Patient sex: M
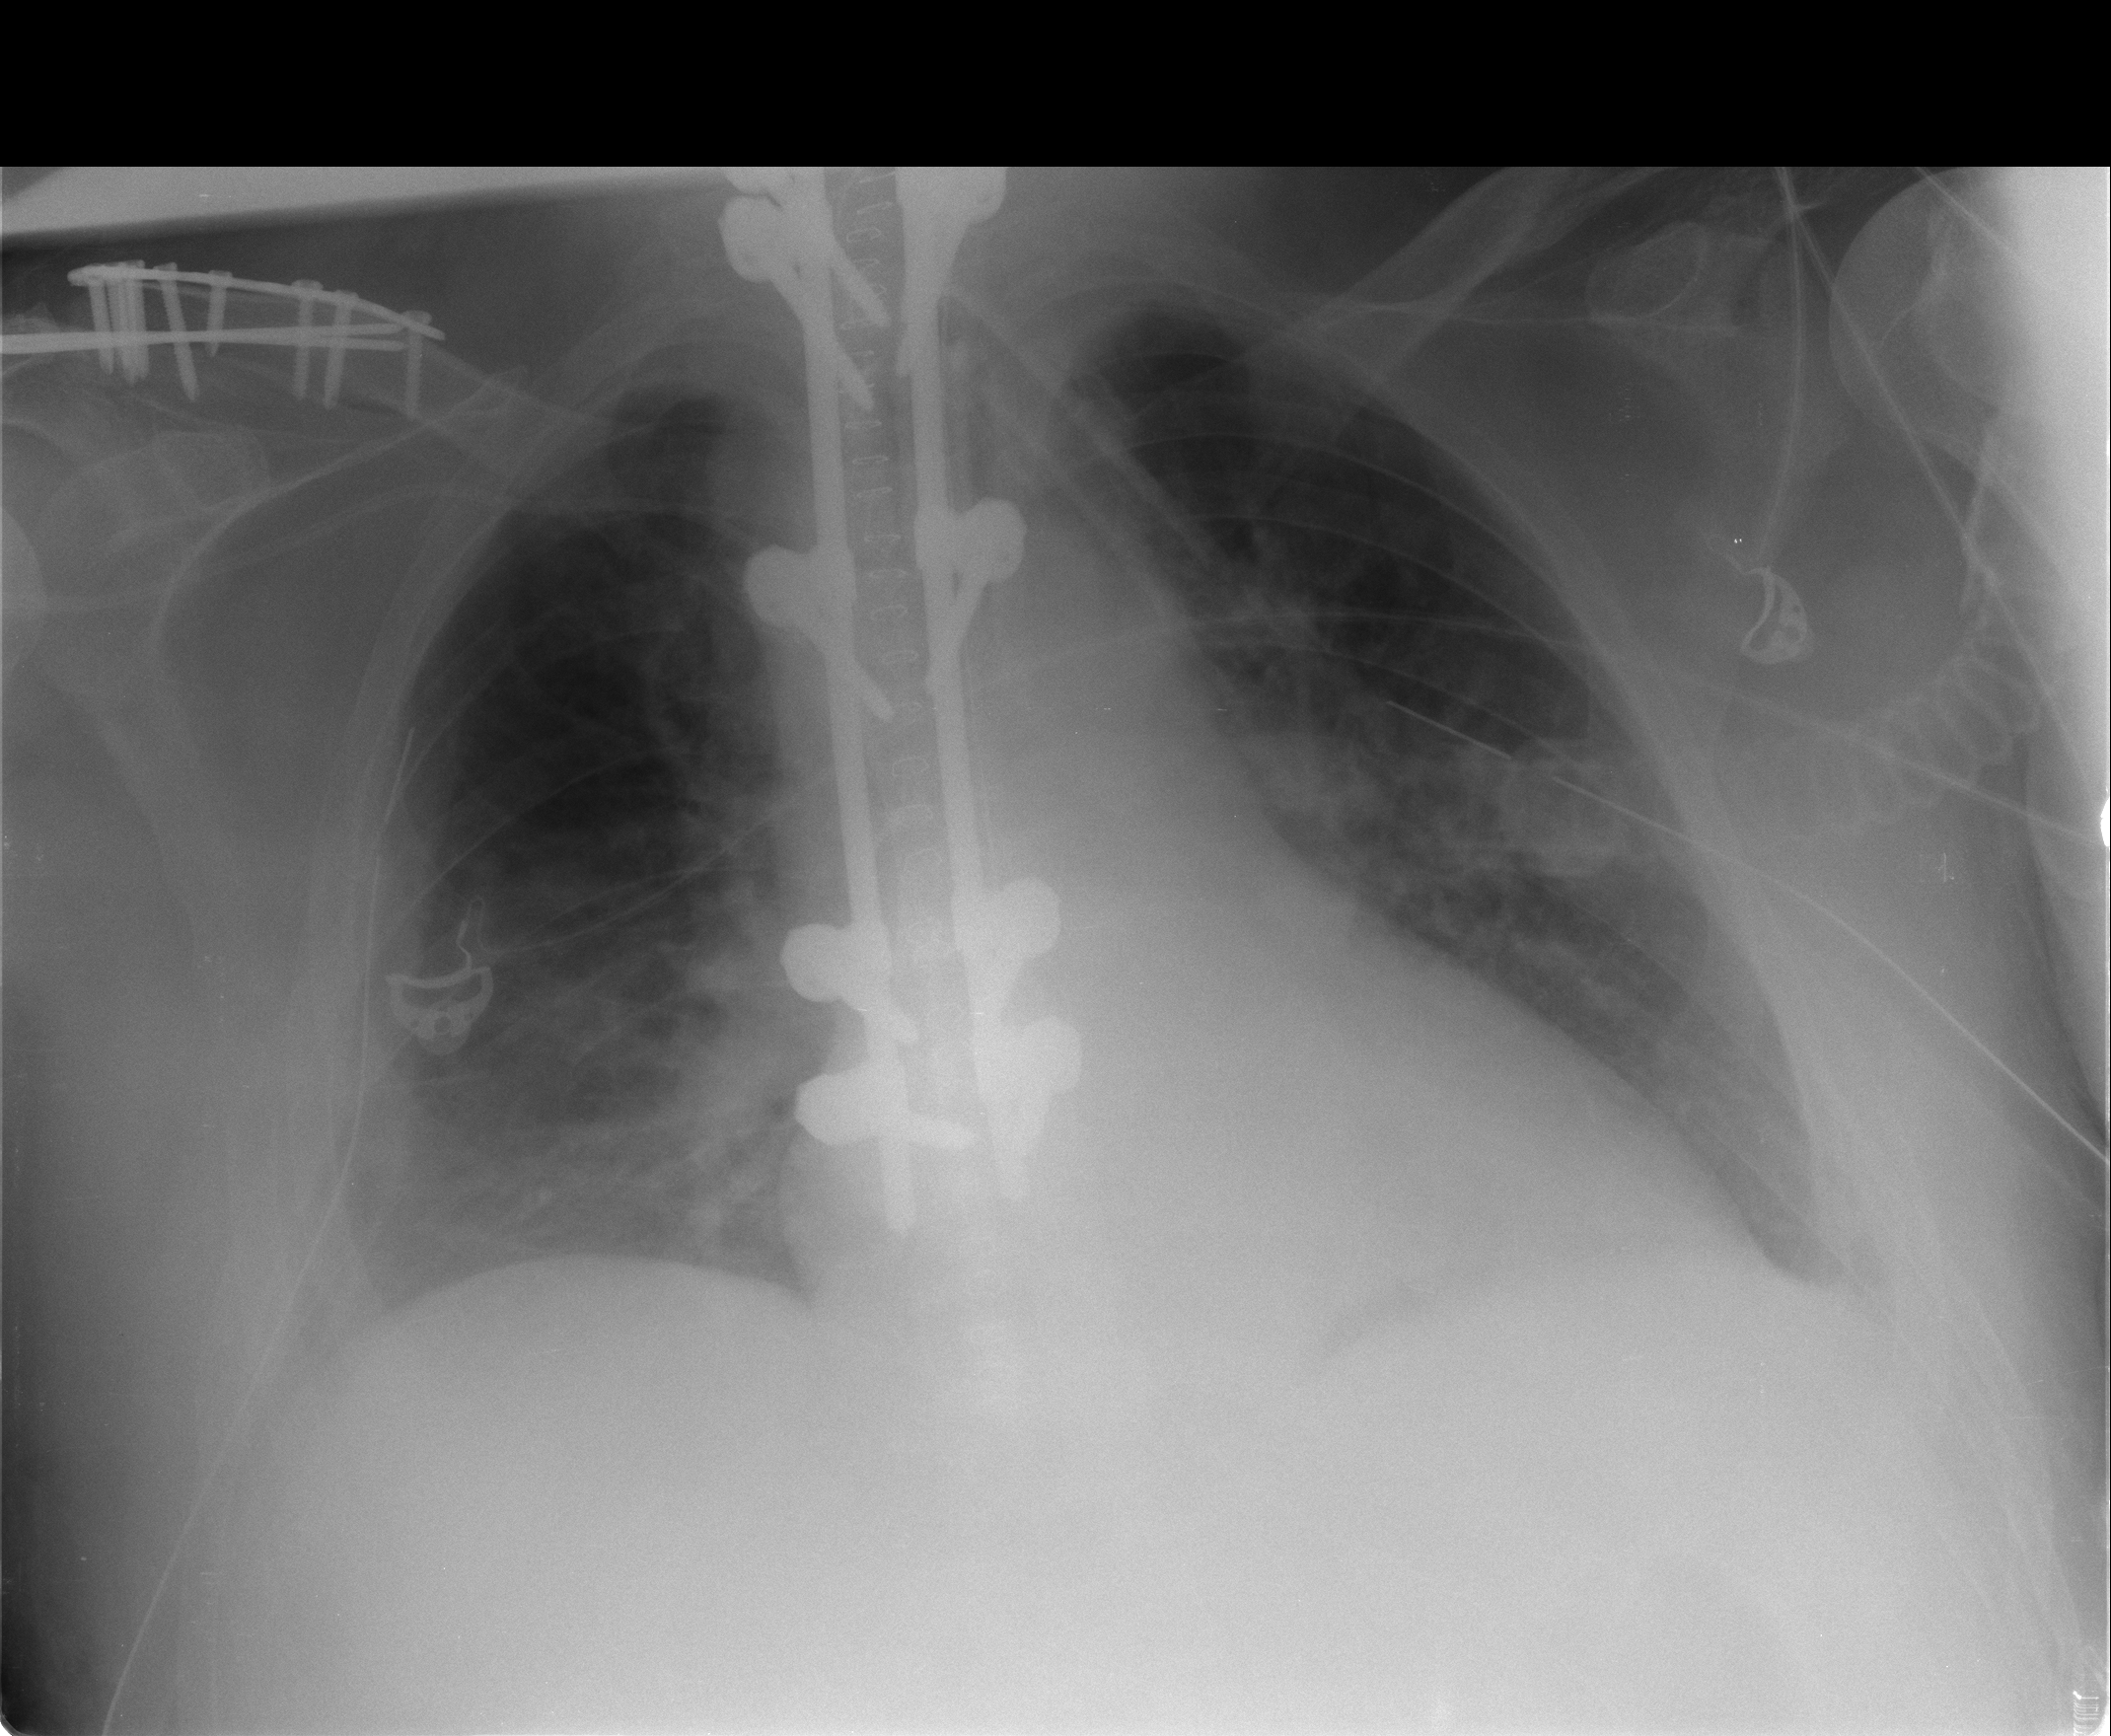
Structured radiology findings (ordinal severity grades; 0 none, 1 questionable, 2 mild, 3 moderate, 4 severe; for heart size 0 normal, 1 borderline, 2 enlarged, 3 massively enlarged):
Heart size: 1
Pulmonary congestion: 2
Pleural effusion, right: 1
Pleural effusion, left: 1
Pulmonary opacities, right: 0
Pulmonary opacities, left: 0
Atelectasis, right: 2
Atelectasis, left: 1